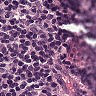
Metastatic tissue present: no